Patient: sex F, age 37
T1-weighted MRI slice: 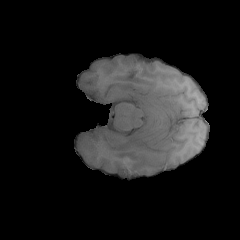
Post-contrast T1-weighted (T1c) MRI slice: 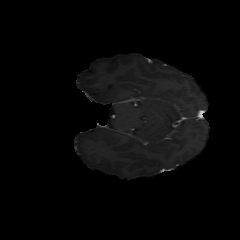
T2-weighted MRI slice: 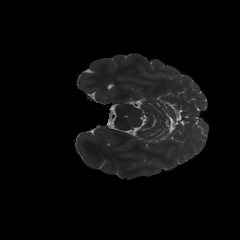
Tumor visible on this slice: no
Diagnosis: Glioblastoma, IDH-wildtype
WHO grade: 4